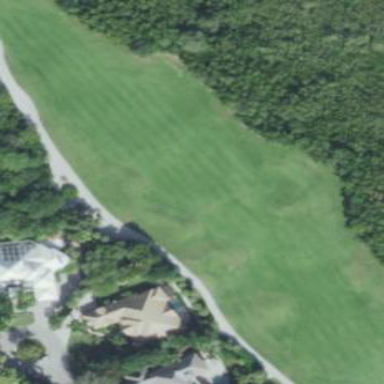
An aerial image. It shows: Rough grassy area used for golf.